Interaction volume radius: 5 \u00c5
Interaction volume height: 25 \u00c5
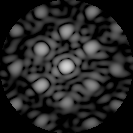
Disorder parameter: 0.3505